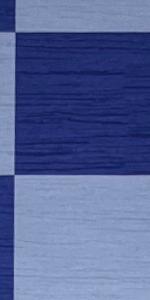
Label: Empty